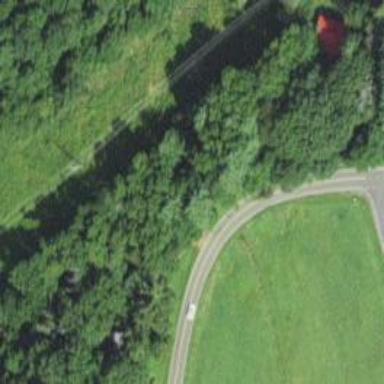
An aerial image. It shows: Culvert tunnel.